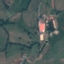
Land use / land cover: Pasture